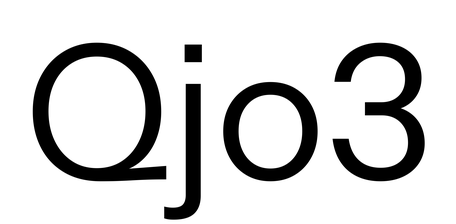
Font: InstrumentSans_Regular